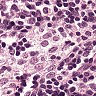
Metastatic tissue present: no